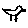
Label: bird